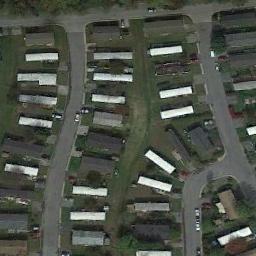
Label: mobile_home_park